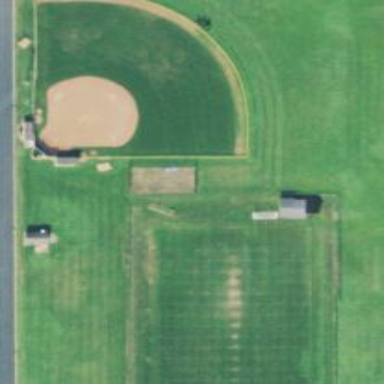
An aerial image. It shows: Softball pitch for leisure and sport activities.